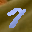
Label: 7